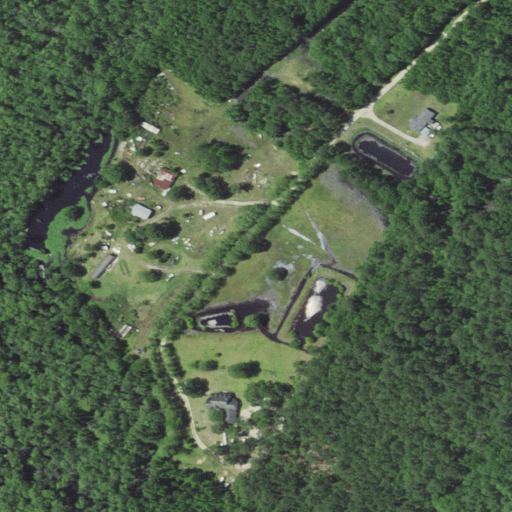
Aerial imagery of island in North Carolina named Indigo Island containing woody wetlands, herbaceous wetlands, open development, evergreen forest, low intensity development, and open water